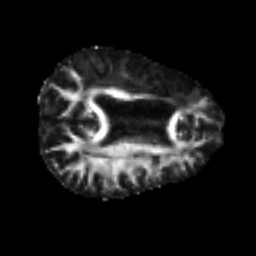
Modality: FA
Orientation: axial
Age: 46
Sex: male
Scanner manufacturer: siemens
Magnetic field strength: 3 T
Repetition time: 4.999 s
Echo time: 0.07946 s